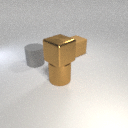
large brown metal cube above large brown metal cylinder